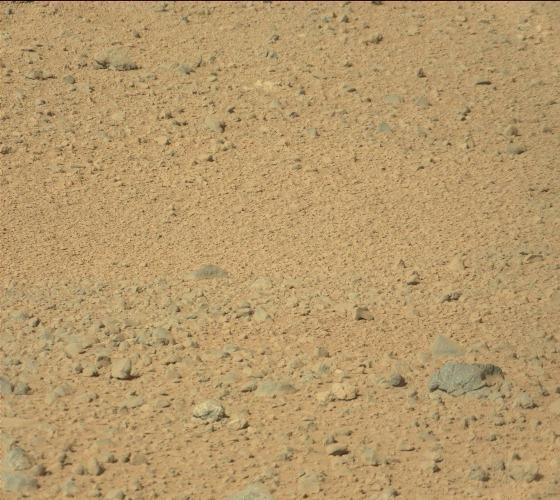
Terrain classes present: Gravel / Sand / Soil, Rock